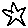
Label: star